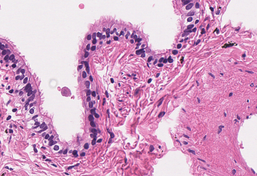
Tumor epithelial tissue: no
Tumor-associated stroma tissue: no
Normal tissue: yes